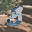
Label: 3